Field crop: maize
Growth stage: 2
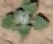
Species: chenopodium